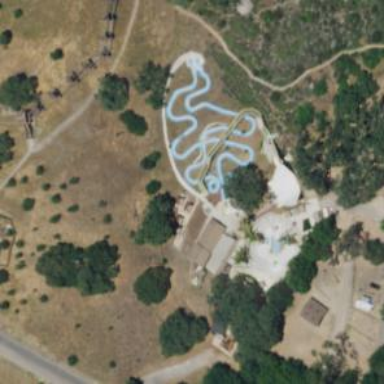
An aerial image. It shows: Water slide attraction.